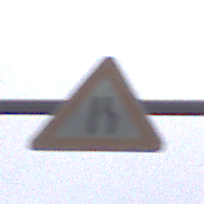
Verkehrszeichen: EinseitigVerengteFahrbahnRechts
Umgebung: Outdoor, Urban
Tageszeit: Midday
Wetter: Overcast
Licht: Natural
Jahreszeit: NotSpecified
Kontrast: LowContrast